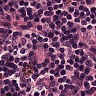
Metastatic tissue present: no